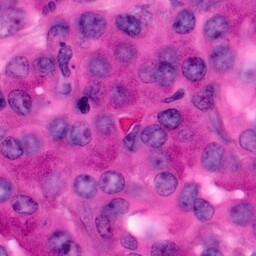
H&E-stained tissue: Pancreatic